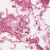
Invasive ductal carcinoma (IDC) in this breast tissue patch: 0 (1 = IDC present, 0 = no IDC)